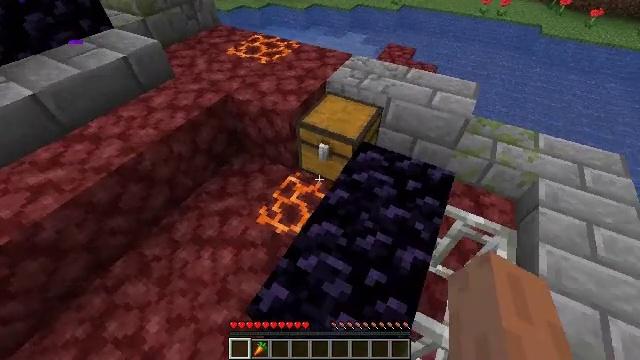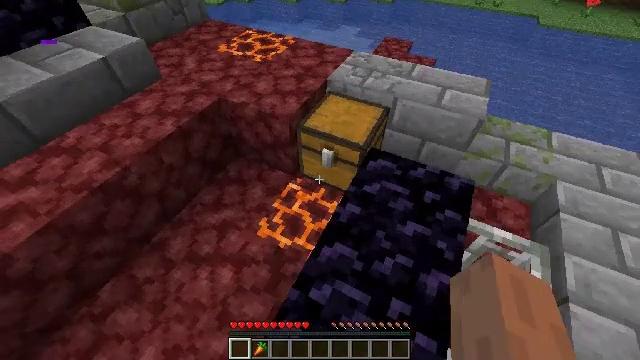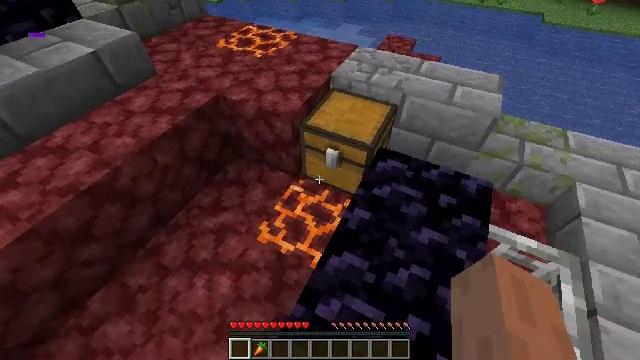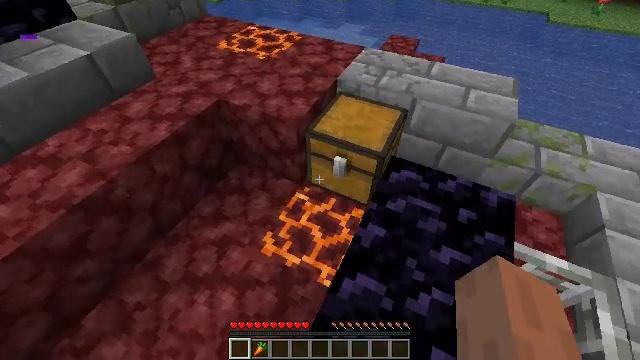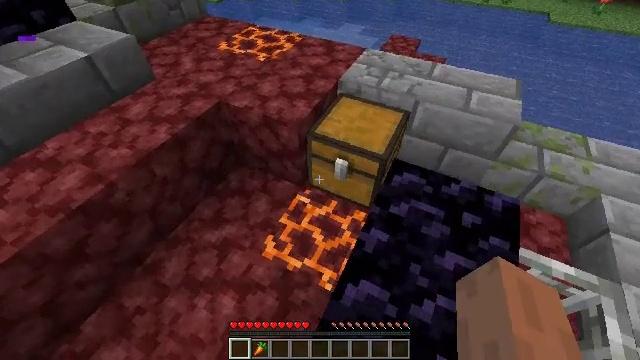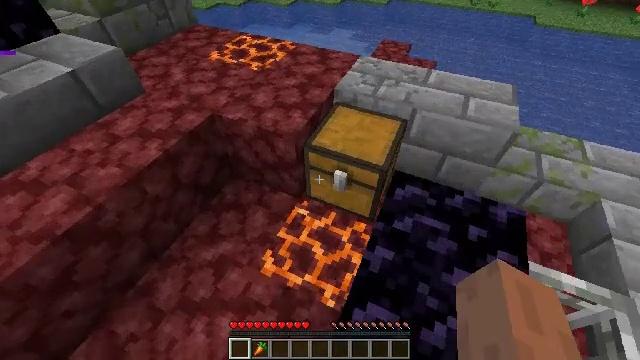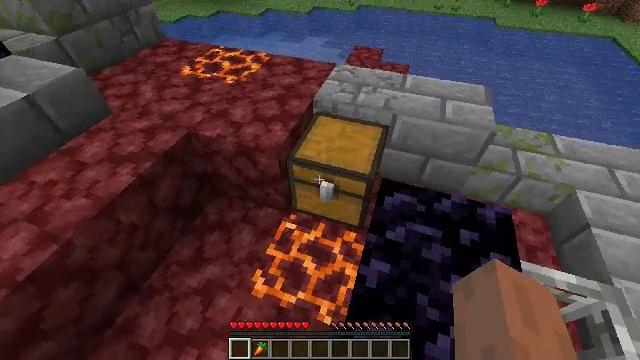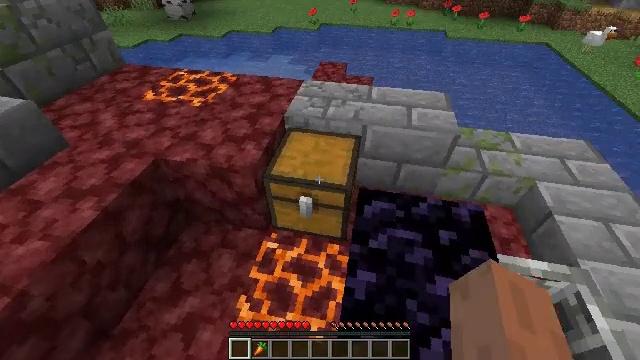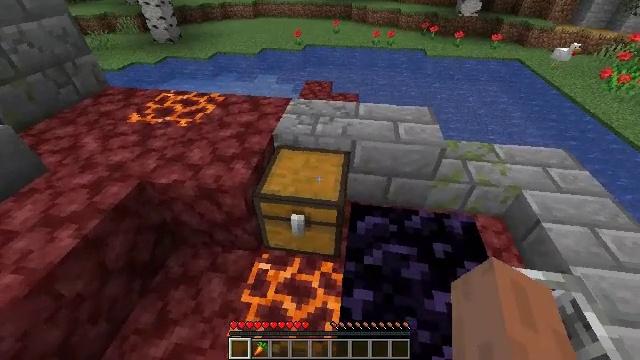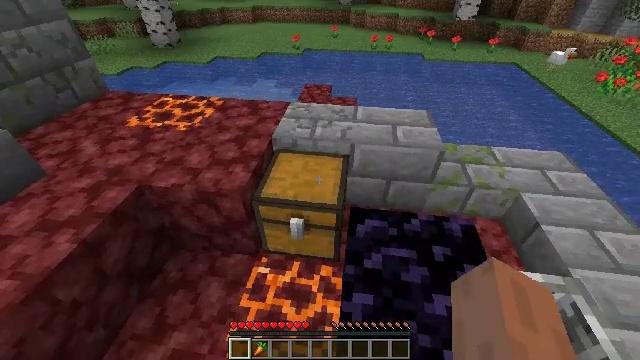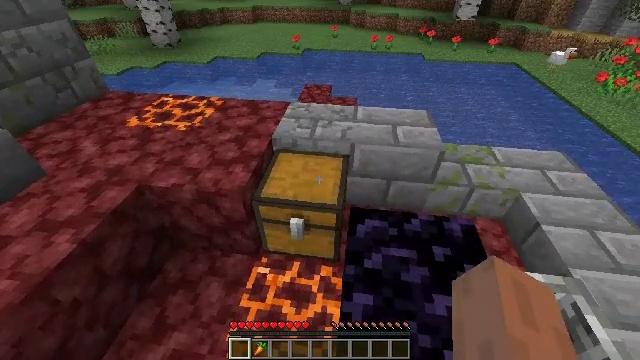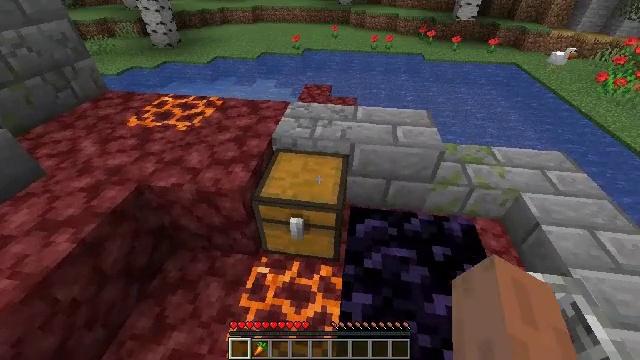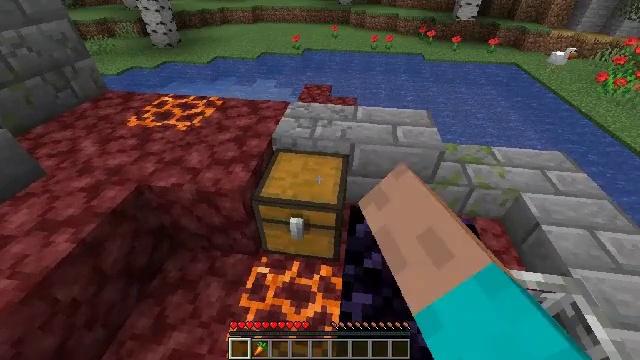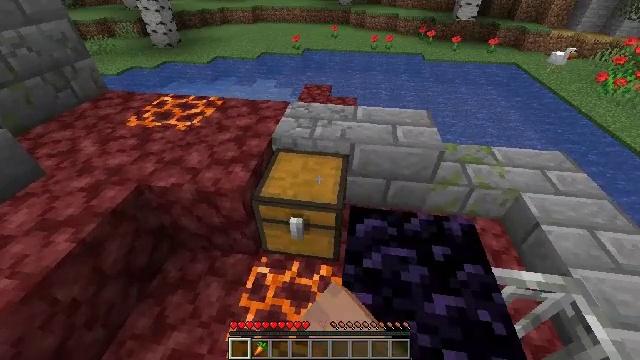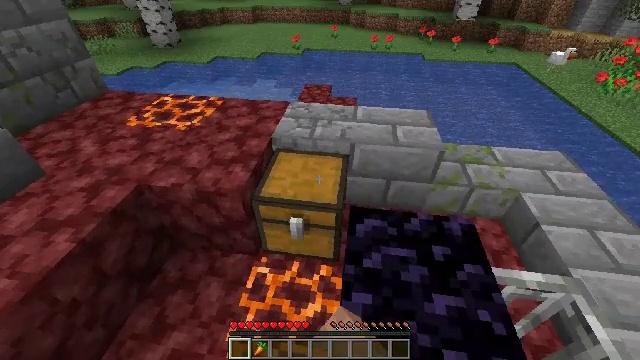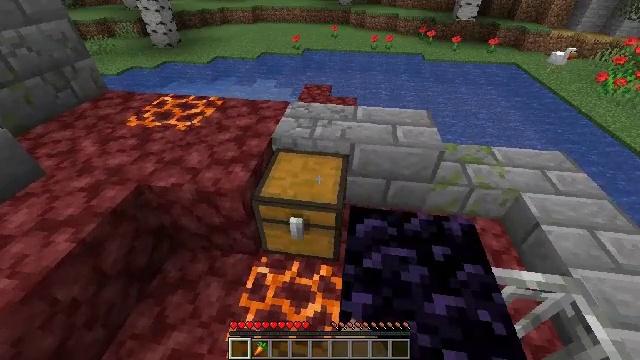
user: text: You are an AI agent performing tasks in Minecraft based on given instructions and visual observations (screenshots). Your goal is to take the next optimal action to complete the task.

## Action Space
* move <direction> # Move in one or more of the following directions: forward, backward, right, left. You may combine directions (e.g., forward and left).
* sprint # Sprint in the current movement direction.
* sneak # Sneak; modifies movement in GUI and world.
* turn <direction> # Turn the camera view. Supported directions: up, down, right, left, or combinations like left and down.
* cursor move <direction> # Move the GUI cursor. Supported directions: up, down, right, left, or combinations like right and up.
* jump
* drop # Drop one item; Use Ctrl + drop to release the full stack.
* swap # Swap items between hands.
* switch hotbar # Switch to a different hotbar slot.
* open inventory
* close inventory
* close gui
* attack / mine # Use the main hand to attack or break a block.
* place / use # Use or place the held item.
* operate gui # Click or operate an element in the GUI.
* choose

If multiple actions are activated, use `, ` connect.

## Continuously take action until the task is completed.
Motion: motion action
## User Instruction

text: Hunt animals.
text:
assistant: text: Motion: move forward, turn right and down
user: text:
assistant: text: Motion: move forward
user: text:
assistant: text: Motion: no_op
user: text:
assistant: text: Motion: no_op
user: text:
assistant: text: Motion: turn right
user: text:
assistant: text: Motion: turn right and up
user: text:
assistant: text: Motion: turn right and up
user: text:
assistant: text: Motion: turn right and up
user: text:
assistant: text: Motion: no_op
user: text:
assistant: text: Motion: no_op
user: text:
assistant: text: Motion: use / place
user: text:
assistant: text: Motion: use / place
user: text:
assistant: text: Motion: use / place
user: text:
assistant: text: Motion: use / place
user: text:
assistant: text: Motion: no_op
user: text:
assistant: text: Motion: no_op
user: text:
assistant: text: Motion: no_op
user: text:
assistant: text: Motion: no_op
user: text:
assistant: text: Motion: no_op
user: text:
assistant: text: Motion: no_op
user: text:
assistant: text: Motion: no_op
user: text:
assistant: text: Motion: no_op
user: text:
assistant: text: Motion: no_op
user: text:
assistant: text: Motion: no_op
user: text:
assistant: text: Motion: no_op
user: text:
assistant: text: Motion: no_op
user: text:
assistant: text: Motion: turn right
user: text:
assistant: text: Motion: turn right
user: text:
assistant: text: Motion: no_op
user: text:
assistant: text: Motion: turn right